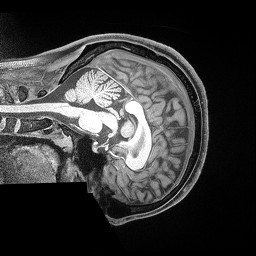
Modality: T1w
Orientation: sagittal
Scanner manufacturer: siemens
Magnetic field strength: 3 T
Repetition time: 2.53 s
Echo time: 0.00169 s